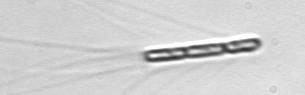
Label: Chaetoceros_subtilis